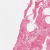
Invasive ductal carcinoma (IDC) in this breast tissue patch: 0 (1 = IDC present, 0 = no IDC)